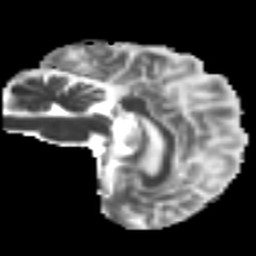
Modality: MD
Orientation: sagittal
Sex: male
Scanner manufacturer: ge
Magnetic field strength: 3 T
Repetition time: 7 s
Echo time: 0.08 s